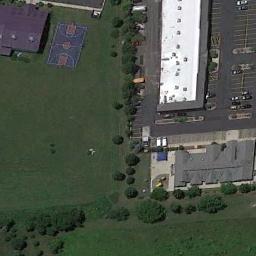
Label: basketball_court